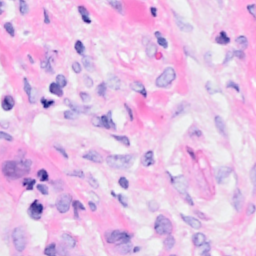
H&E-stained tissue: Breast